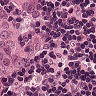
Metastatic tissue present: yes